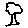
Label: tree